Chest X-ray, PA view. Patient: 57 years old, sex F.
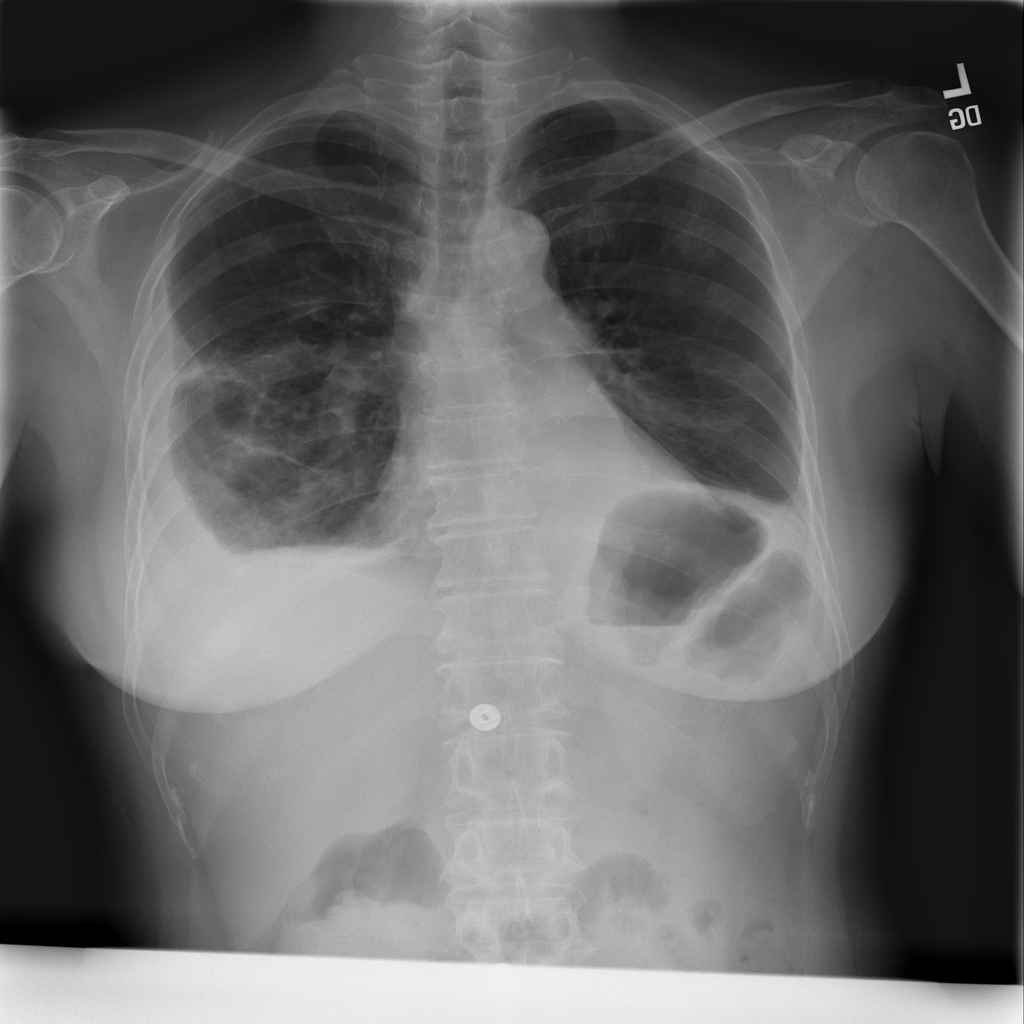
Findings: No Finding